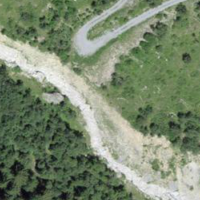
EUNIS habitat code: 23
Species observed at this site:
Parnassius apollo
Podisma pedestris